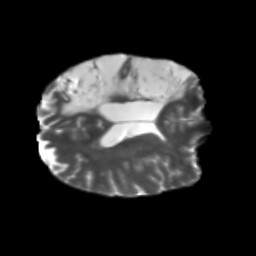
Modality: T2w
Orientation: axial
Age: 49
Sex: male
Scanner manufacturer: siemens
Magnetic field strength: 3 T
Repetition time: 5.25 s
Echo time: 0.08 s